Question: I was trying to upload my iOS app to App Store.After some time i got a message "The Submission Succeeded.some warnings were found during validation" with a list of warnings.

If anybody knows about these warnings please help me.
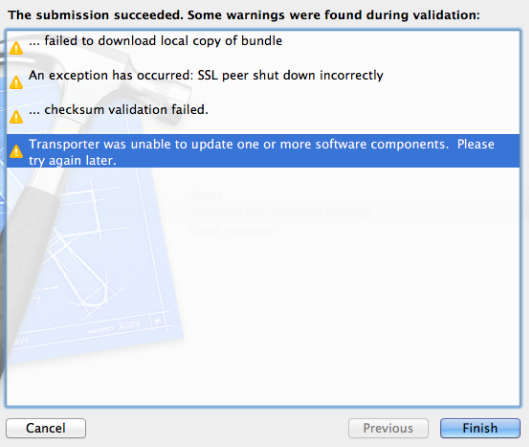
Answer: This kind of warning you get when there is problem in network while uploading the build to app store.